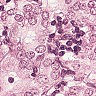
Metastatic tissue present: yes